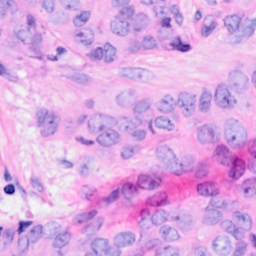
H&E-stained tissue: Breast